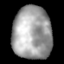
Tissue: lung
Cell type: Epithelial cells
Senescence score: 0.2416
Nuclear area (px): 2028
Mean DAPI intensity: 161.805